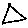
Label: triangle